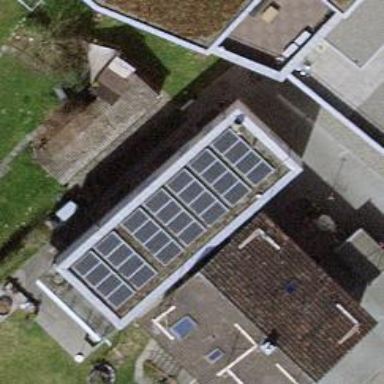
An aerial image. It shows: Solar power generator using photovoltaic method with solar photovoltaic panel types.